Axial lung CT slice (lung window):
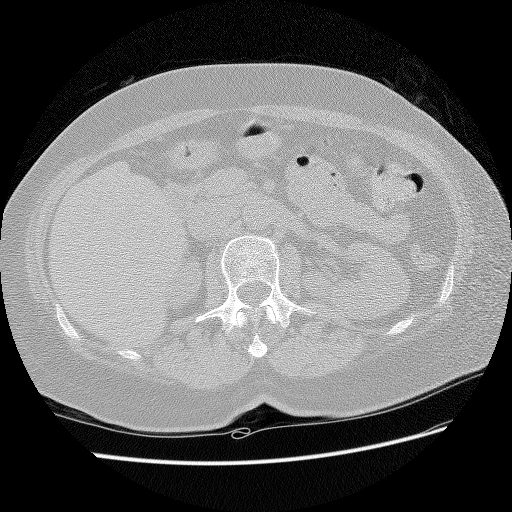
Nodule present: no